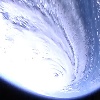
Label: cloud